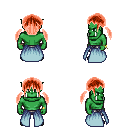
a pixel art fantasy rpg character, male body template, orc, green skin, overskirt, metal pants, red twin-tailed hairstyle, bracelets, black shoes, four views (front, back, left, right), 2x2 character sprite sheet, small pixel art, hard edges, no anti-aliasing